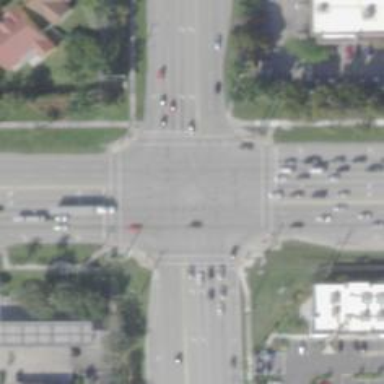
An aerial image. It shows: Marked road crossing.